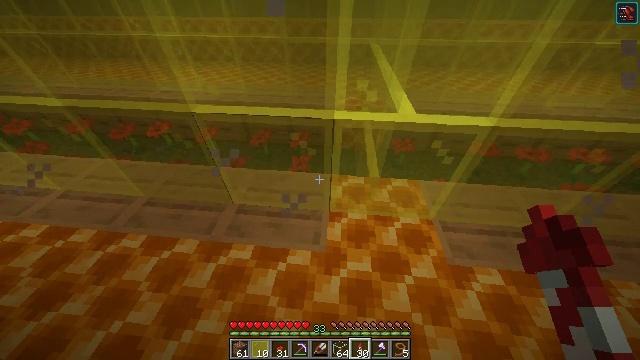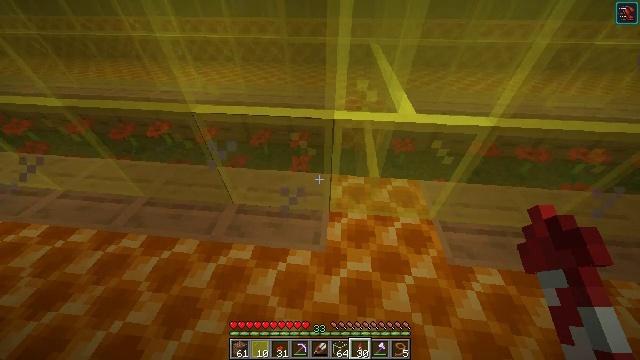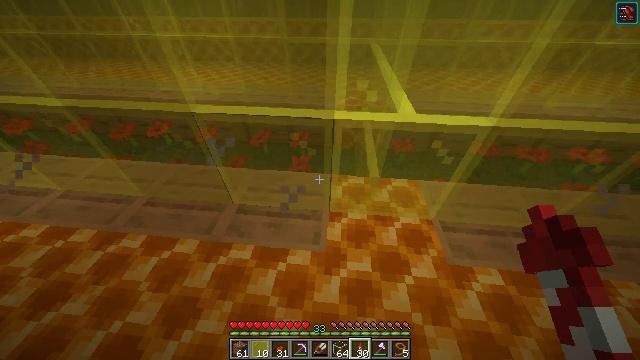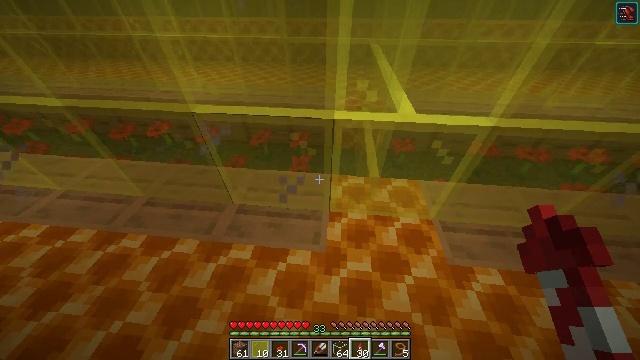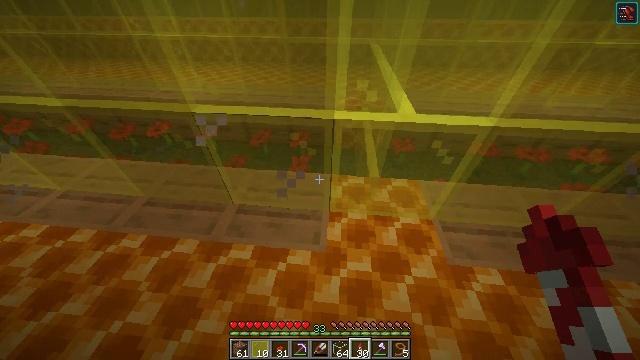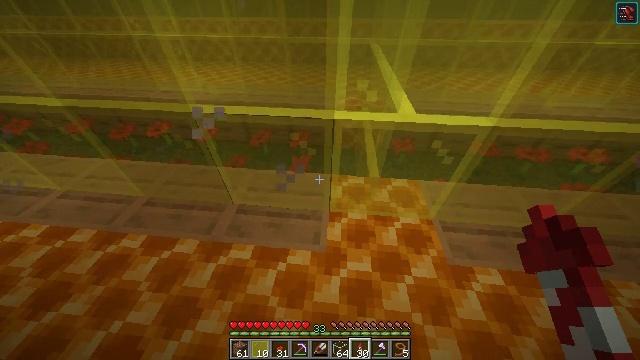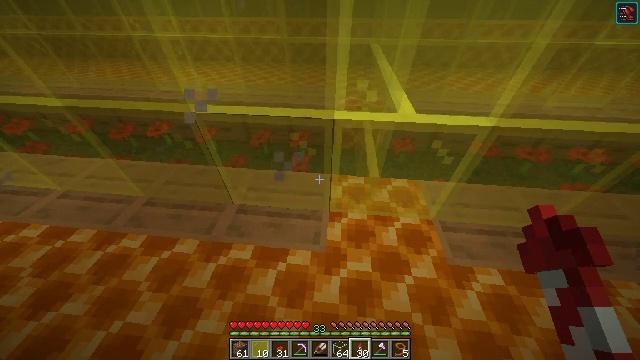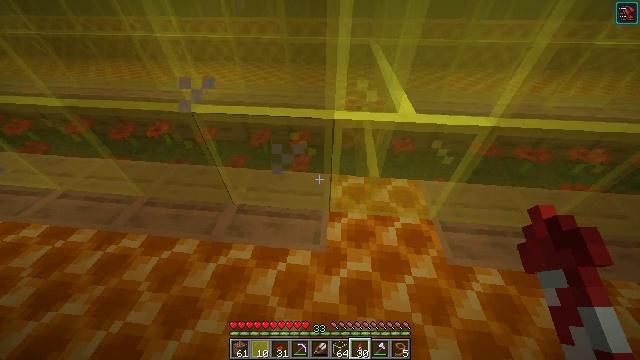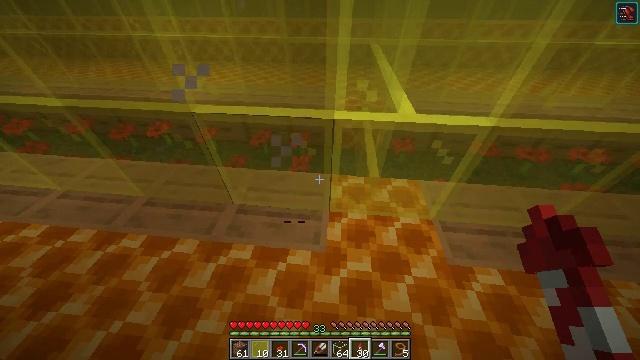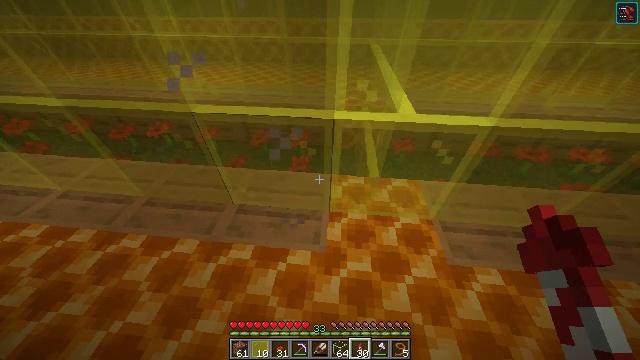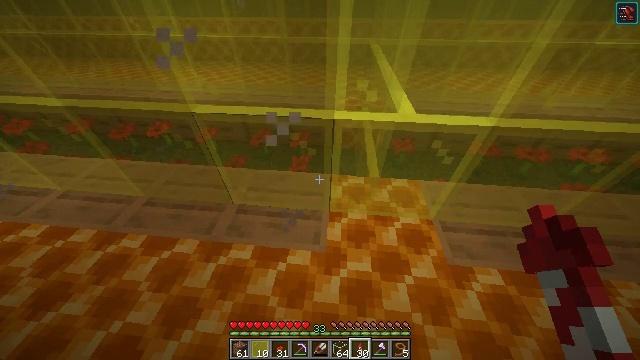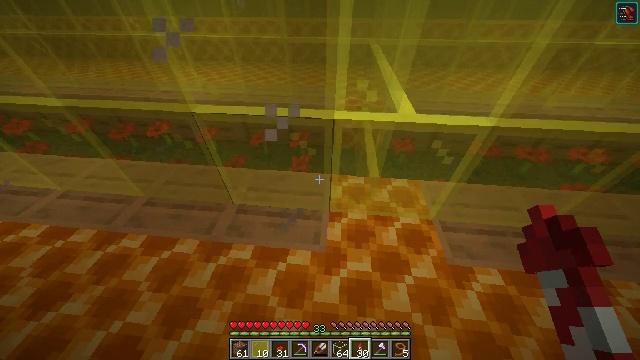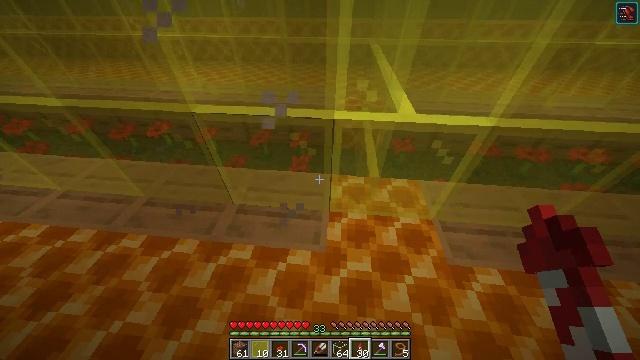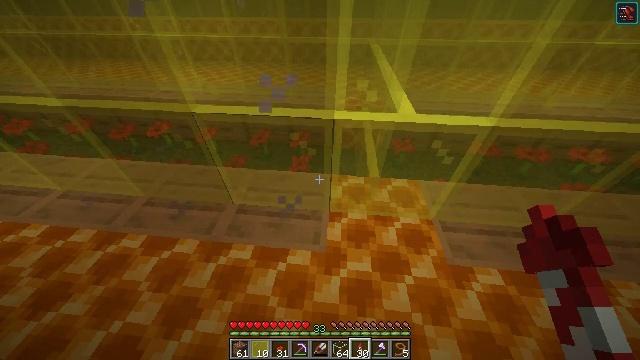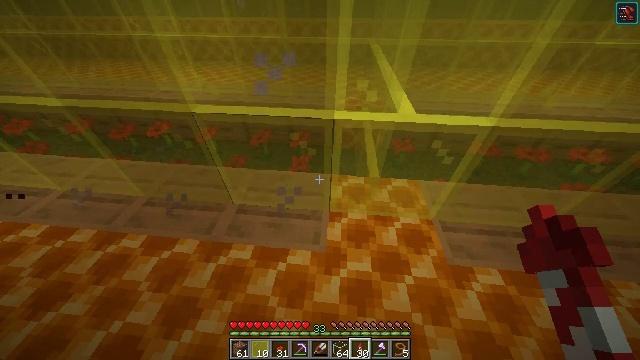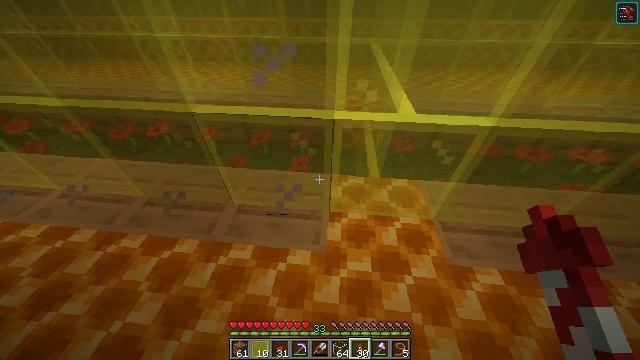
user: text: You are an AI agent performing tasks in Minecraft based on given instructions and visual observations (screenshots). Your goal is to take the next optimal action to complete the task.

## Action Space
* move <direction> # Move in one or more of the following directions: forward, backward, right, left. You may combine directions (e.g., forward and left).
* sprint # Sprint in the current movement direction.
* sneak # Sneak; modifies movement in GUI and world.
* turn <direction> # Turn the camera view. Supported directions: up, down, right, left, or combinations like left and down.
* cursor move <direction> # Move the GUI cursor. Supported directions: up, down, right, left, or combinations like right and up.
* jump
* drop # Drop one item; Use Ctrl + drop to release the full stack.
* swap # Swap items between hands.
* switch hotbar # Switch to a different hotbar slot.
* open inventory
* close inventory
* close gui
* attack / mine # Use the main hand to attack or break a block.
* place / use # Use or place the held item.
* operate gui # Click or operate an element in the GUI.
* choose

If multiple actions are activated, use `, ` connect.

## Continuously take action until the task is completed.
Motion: motion action
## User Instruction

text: Open the crafting table to make a honeycomb block with honeycombs.
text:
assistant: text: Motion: no_op
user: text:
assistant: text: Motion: no_op
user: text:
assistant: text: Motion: no_op
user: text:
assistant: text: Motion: no_op
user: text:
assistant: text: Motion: no_op
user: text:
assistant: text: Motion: no_op
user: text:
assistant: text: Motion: no_op
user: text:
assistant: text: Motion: no_op
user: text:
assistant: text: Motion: no_op
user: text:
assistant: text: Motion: no_op
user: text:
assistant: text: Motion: no_op
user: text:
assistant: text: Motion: no_op
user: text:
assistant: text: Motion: no_op
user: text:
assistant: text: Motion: no_op
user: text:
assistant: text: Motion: no_op
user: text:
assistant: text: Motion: no_op
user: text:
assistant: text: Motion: no_op
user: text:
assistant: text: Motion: no_op
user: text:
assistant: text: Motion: no_op
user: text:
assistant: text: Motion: no_op
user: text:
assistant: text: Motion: no_op
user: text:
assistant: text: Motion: no_op
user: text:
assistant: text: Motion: no_op
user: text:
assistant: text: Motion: no_op
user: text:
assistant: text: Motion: no_op
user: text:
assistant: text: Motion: no_op
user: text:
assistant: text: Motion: no_op
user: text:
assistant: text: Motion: no_op
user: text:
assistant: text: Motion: no_op
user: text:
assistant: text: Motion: no_op